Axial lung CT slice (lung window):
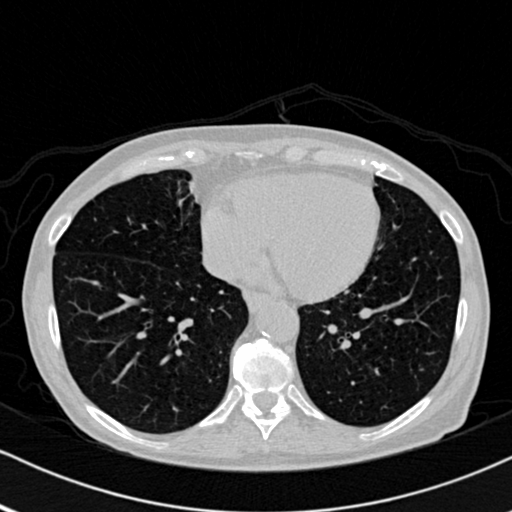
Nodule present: no